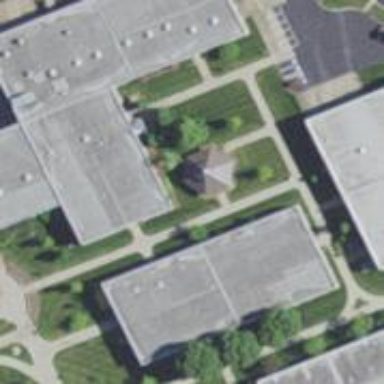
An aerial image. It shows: School building.